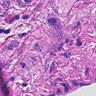
Metastatic tissue present: yes